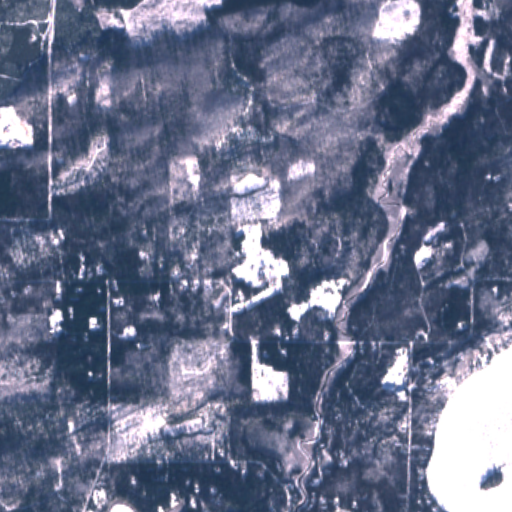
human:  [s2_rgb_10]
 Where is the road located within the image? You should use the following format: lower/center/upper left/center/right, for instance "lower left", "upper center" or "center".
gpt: There is no road in the image.